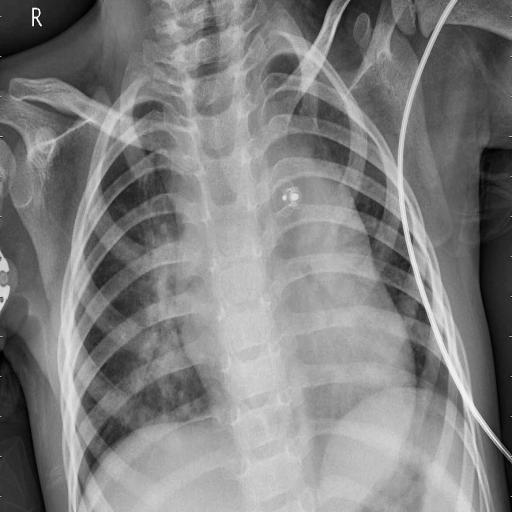
Finding: PNEUMONIA